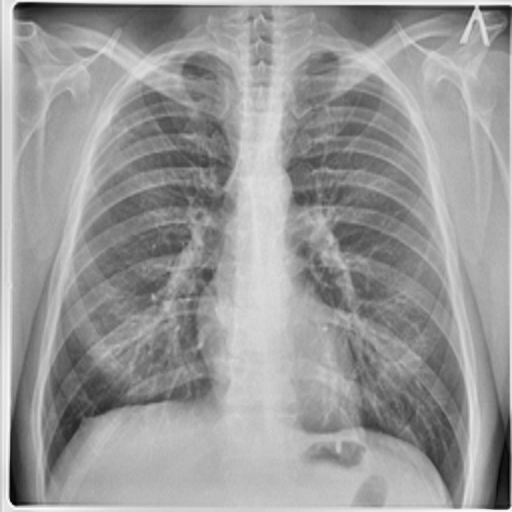
Finding: TUBERCULOSIS